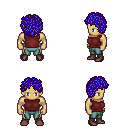
a pixel art fantasy rpg character, male body template, human, tanned skin, maroon sleeveless shirt, teal pants, blue curly afro hairstyle, maroon shoes, four views (front, back, left, right), 2x2 character sprite sheet, small pixel art, hard edges, no anti-aliasing